Question: I have a small challenge in excel.
Let's say I have a column called impressions and other column called cliks. I want to display the click rate on a pivot table (click rate is the ratio between clicks and impressions).
I tried (almost) everything, and unfortunately I am not being able to do it :(

---
As you can see from the image, I can manually calculate the click rate, however I am failing in do it inside the pivot table...
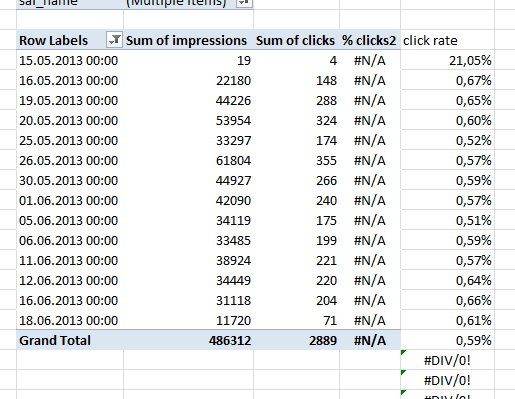
Answer:

and this is how a calculated field is generated. Thank you JosieP, for your helpful comment.